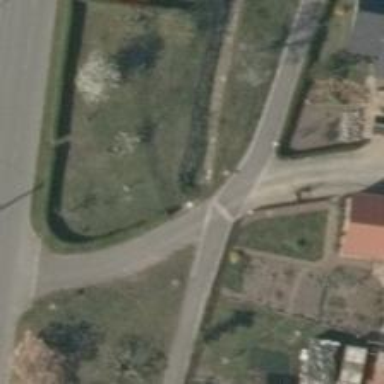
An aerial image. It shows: Asphalt road designated as living street.